Question: I have the folowing structure in my jcrBrowser

I want to select all the nodes which have a property "businessGroups" and have a value which will be equal to some of these numbers - 12, 10, 1. See below my query
'''
select * from nt:base where jcr:primaryType='mgnl:component' and businessGroups IN ('10', '12', '1')
'''
But this query doesn't work, I get an error:
'''
Encountered "IN" at line 1, column 81.
Was expecting one of:
"IS" ...
"NOT" ...
"LIKE" ...
"BETWEEN" ...
"(" ...
"." ...
"<" ...
"=" ...
">" ...
"<>" ...
">=" ...
"<=" ...
'''
So what the problem is? Is the syntax of my query incorrect or is this a problem with operator IN?
By the way, if I change my query like that
'''
select * from nt:base where jcr:primaryType='mgnl:component' and businessGroups = '1'
'''
everything works fine
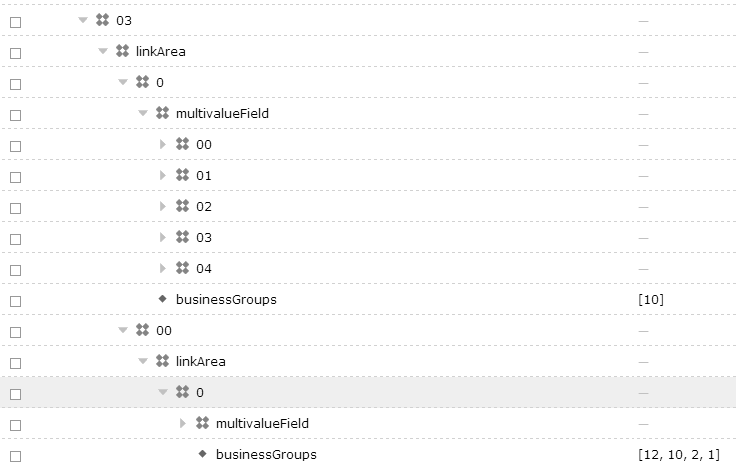
Answer: Not really Magnolia specific, more JCR specific question.
The answer is simply that JCR search is not full SQL, but rather a subset of SQL directives. What JCR provides is SQL-like search functionality. And 'IN' is simply not supported. Please see <URL>.
There is also JCR 2.0 specification, that defines <URL> that is bit more advanced. You might want to switch to that. Or you can use xPath which is also supported for search.
HTH,
Jan